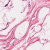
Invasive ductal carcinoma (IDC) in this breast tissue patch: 0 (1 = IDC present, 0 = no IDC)